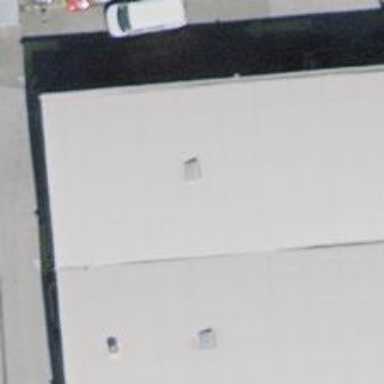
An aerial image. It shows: Car repair shop.